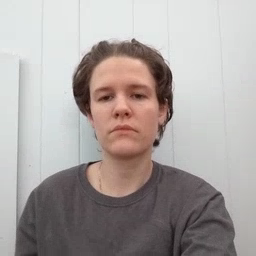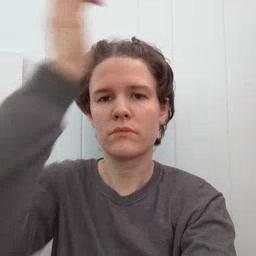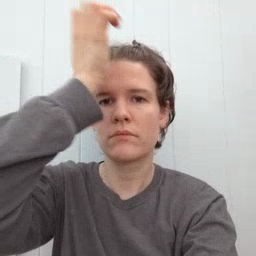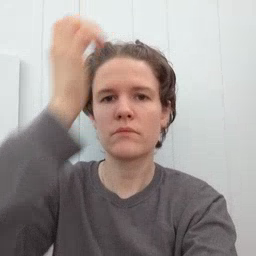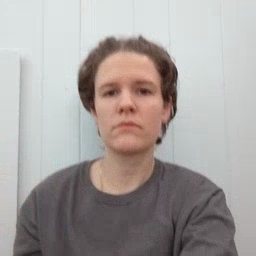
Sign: garbage